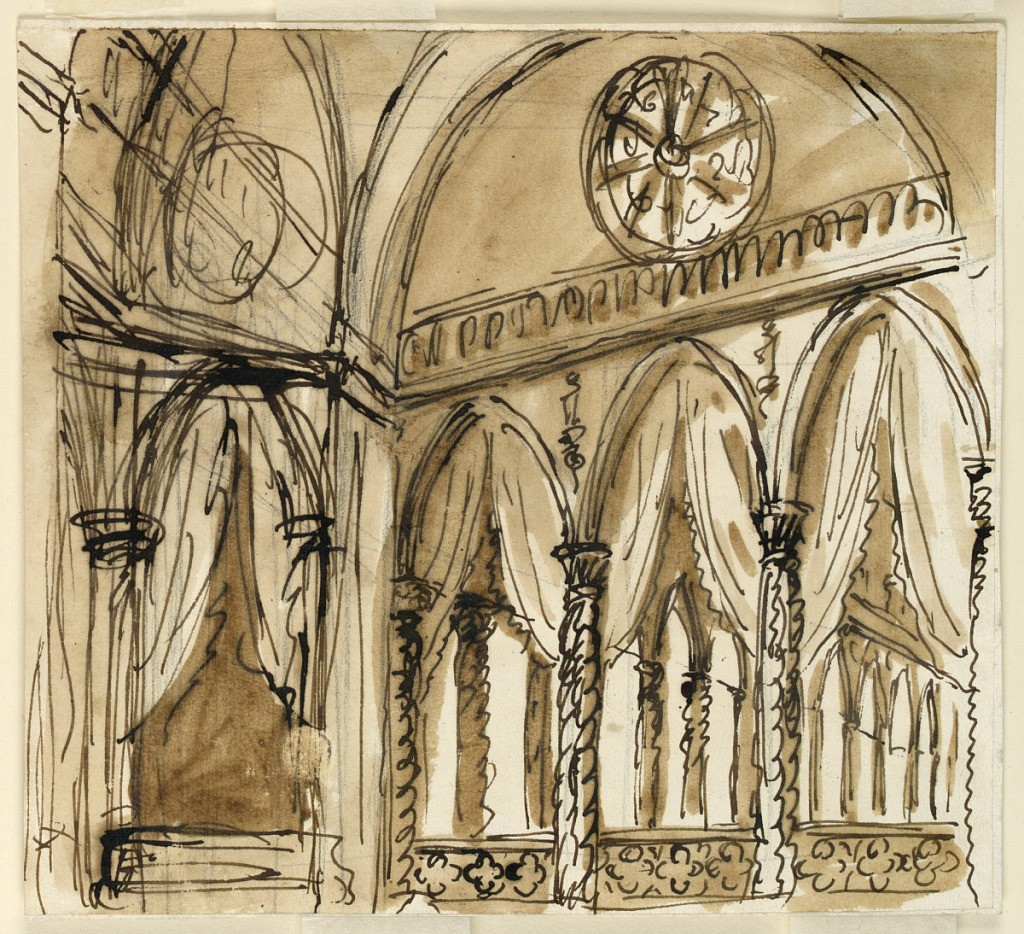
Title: Stage Design for the Interior of a Gothic Palace
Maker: Giuseppe Barberi, Italian, 1746–1809
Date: early 19th century
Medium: Pen and brown ink, brush and brown wash on lined off-white laid paper
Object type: Drawing
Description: View into big hall of Gothic palace through three Gothic arches on columns.